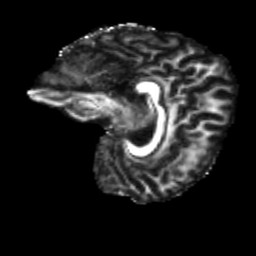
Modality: FA
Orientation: sagittal
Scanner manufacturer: siemens
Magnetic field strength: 3 T
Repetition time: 4 s
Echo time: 0.0594 s